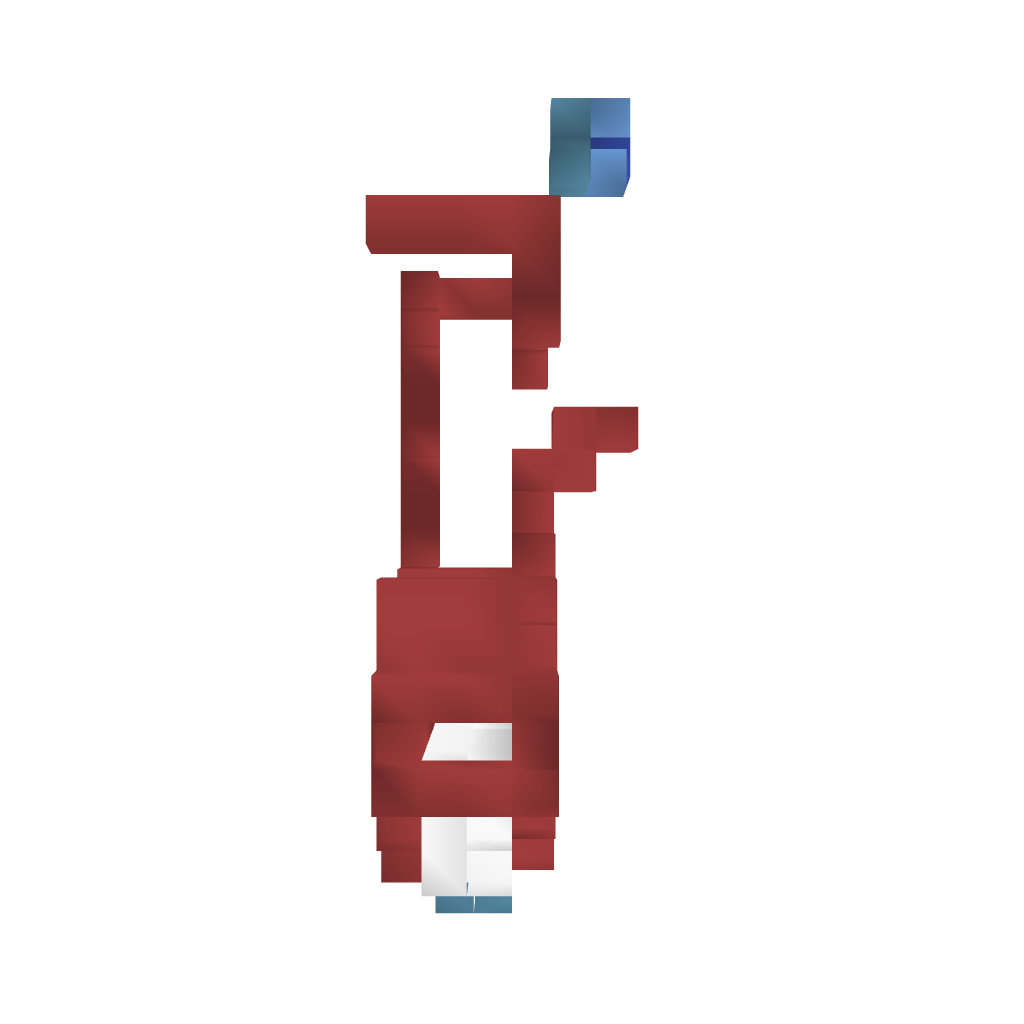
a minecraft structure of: Pamela Statue bad low quality